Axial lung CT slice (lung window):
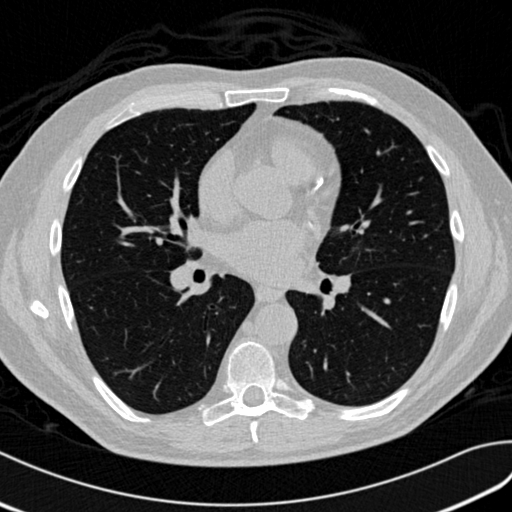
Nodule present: no